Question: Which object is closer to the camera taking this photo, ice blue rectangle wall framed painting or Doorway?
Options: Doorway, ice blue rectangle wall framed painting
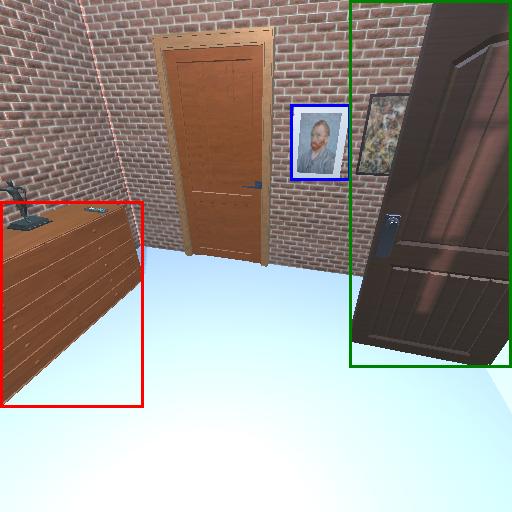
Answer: Doorway